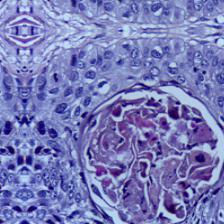
Diagnosis: OSCC